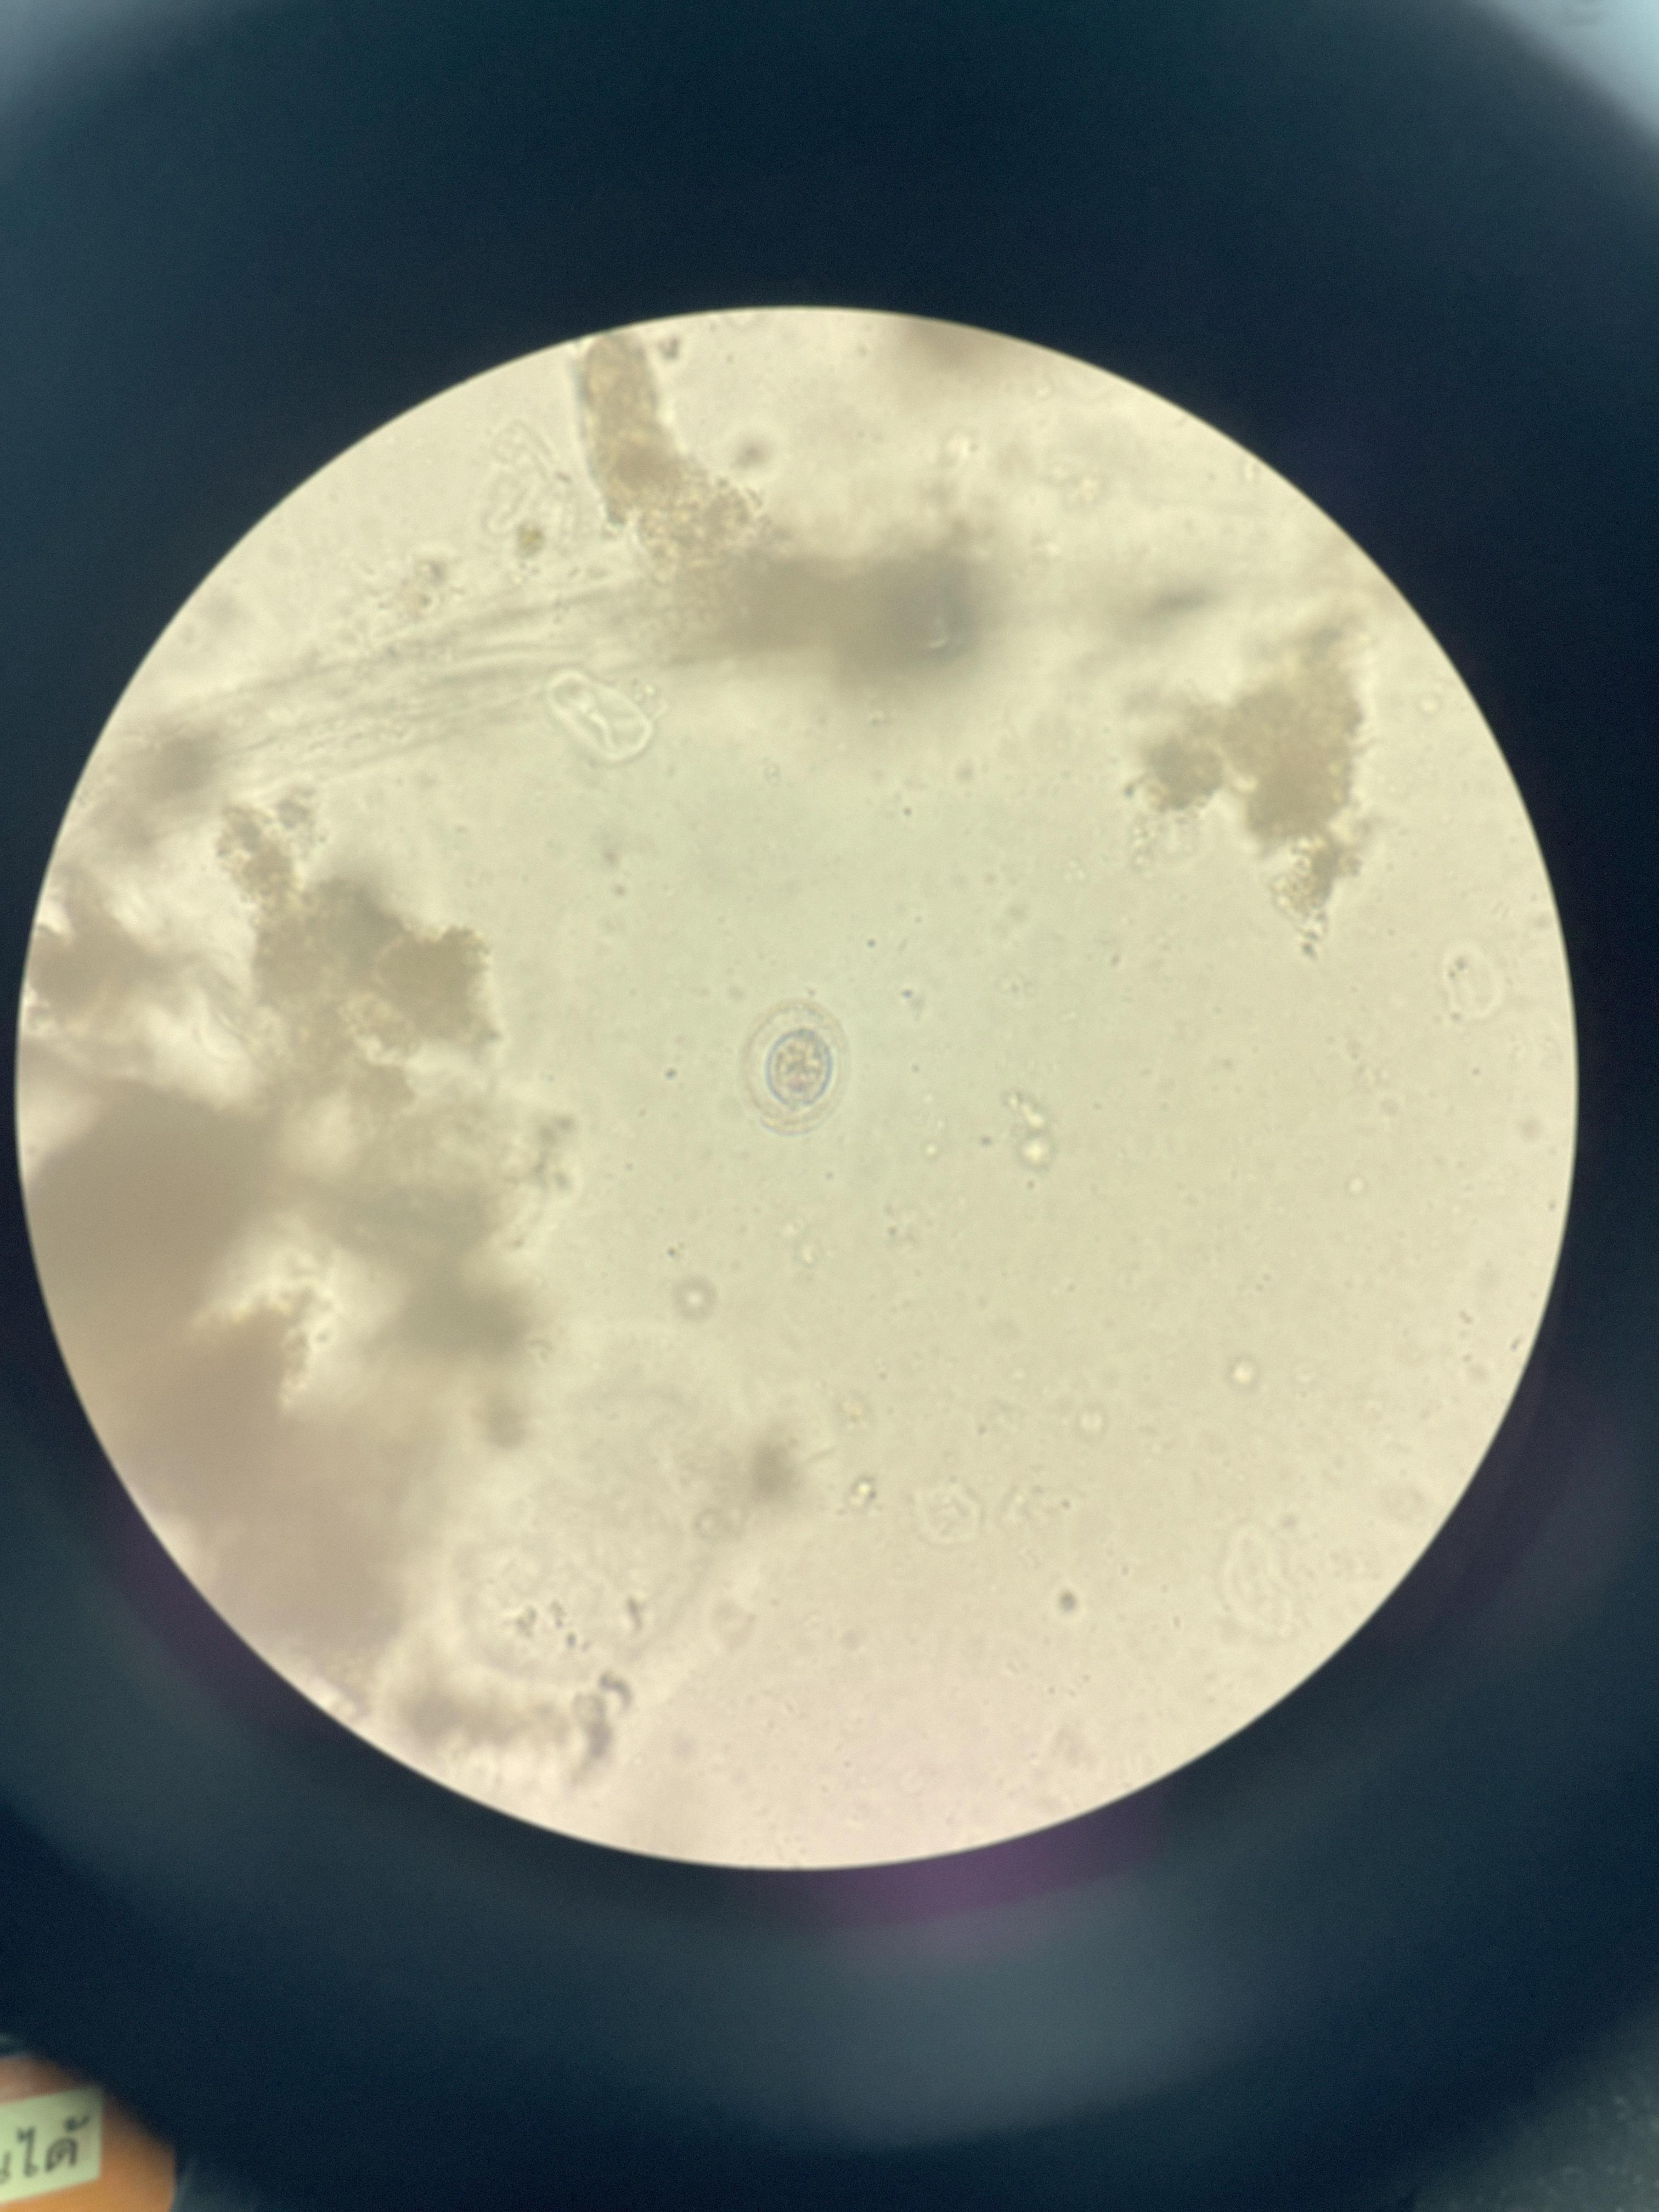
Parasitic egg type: Hymenolepis nana